Field crop: maize
Growth stage: 2
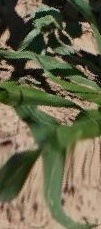
Species: maize